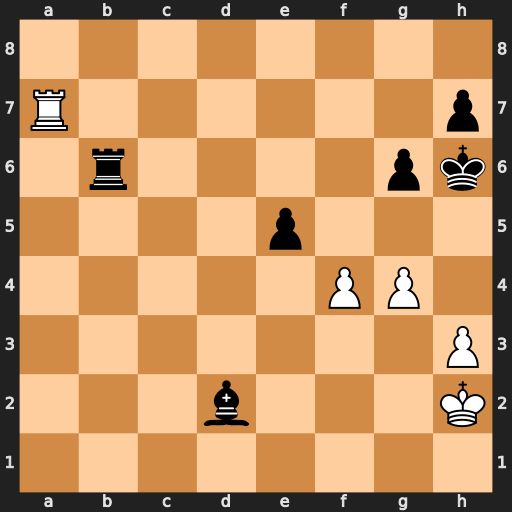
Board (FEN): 8/R6p/1r4pk/4p3/5PP1/7P/3b3K/8
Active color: w
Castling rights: -
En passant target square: -
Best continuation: g5+ Kh5 Rxh7#